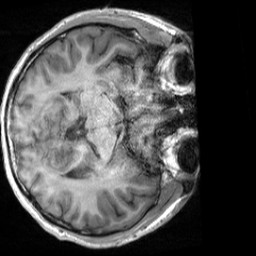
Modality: T1w
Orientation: axial
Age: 27
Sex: male
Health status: healthy
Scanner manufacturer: siemens
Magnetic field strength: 3 T
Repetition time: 2 s
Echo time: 0.00232 s